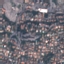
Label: Residential